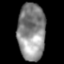
Tissue: lung
Cell type: Epithelial cells
Senescence score: 0.2359
Nuclear area (px): 1537
Mean DAPI intensity: 138.569